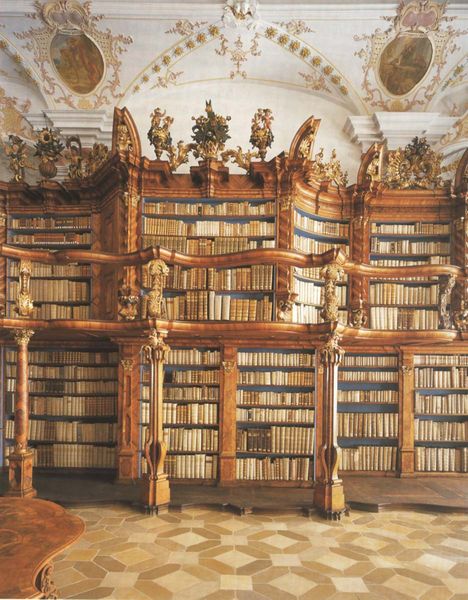
Titel: Saal der Marianischen Kongregation mit Schrankwerk der Kaisheimer Bibliothek
Standort: Neuburg, Staatliche Bibliothek (EU - D - Bayern)
Schlagwörter: weiß, braun, holz, raum, schmuck, säulen, tisch, ornament, barock, rahmen, boden, gold, decke, rokoko, oval, bücher, parkett, farbe, verzierung, wandmalerei, stuck, geländer, kloster, literatur, kacheln, zwickel, schnitzerei, wappen, bibliothek, bücherei, stuckdecke, fließen, kitsch, schnitzwerk, barrock, fliesenboden, 1700